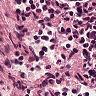
Metastatic tissue present: no